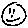
Label: smiley face